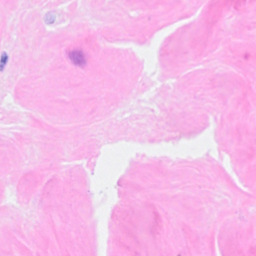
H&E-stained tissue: Breast